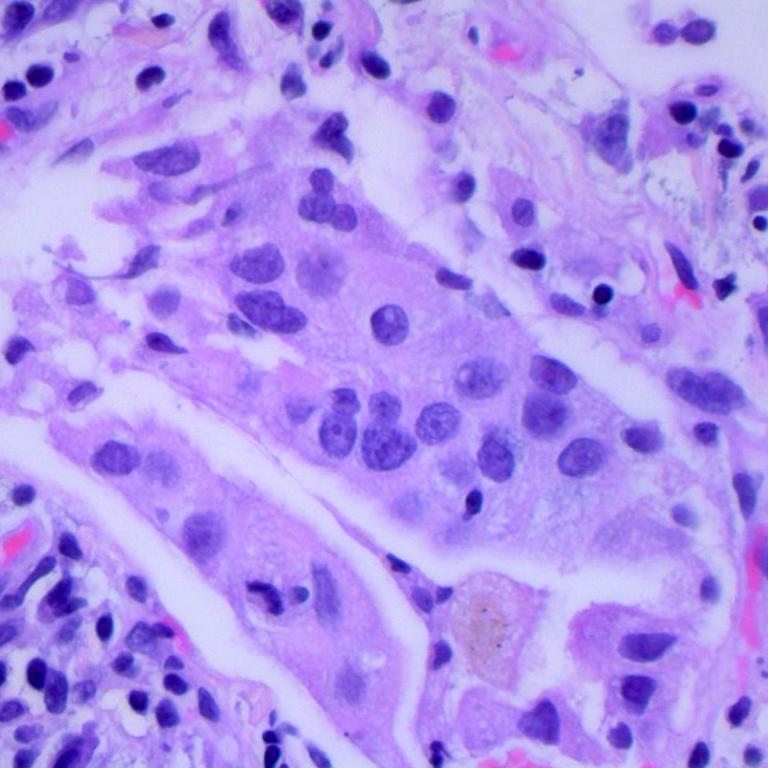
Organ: lung
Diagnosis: adenocarcinomas